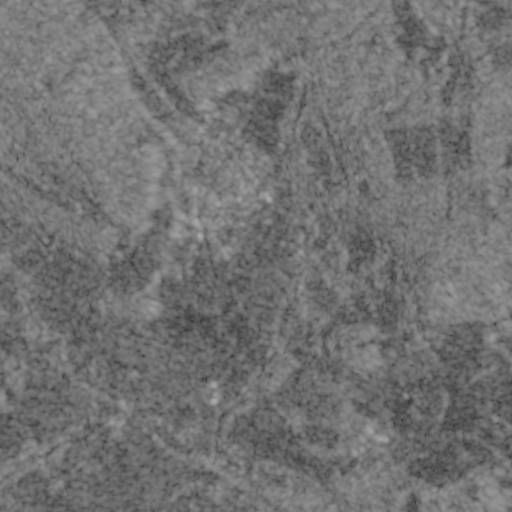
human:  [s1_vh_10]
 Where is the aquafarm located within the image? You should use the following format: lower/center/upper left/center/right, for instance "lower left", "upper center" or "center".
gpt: The aquafarm is located in the upper left of the image.
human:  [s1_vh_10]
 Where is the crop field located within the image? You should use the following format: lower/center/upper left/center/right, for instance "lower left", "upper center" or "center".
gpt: The crop field is located in the lower right of the image.
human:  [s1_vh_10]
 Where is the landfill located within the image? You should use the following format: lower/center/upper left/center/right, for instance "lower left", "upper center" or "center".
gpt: The landfill is located in the lower center of the image.
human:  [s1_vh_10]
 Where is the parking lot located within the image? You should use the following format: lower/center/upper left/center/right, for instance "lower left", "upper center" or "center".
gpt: The parking lot is located in the upper of the image.
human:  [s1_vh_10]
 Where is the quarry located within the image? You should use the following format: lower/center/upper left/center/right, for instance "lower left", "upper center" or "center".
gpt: The quarry is located in the lower right of the image.
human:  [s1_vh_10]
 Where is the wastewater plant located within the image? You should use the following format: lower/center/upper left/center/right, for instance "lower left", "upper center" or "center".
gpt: The wastewater plant is located in the lower center of the image.
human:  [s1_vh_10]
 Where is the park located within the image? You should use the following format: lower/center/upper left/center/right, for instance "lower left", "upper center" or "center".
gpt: There is no park in the image.

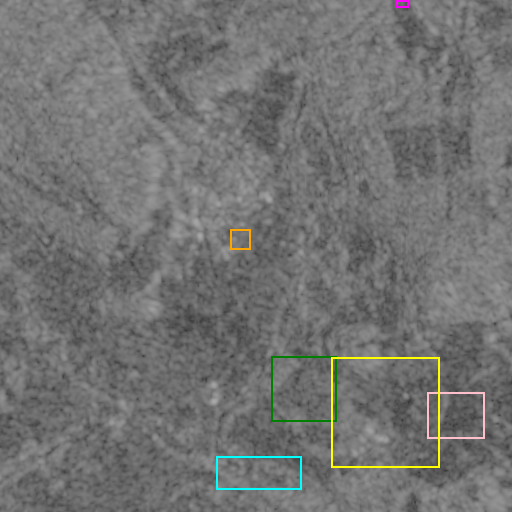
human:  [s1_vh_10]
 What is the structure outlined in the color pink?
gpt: The structure outlined in pink is a crop field.
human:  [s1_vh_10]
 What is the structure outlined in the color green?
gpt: The structure outlined in green is a landfill.
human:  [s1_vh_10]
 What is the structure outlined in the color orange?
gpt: The structure outlined in orange is a park.
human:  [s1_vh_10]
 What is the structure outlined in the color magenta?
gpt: The structure outlined in magenta is a parking lot.
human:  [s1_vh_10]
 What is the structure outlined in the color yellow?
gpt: The structure outlined in yellow is a quarry.
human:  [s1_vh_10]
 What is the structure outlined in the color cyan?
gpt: The structure outlined in cyan is a wastewater plant.
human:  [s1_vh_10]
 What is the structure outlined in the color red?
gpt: There is no red outline.